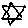
Label: star